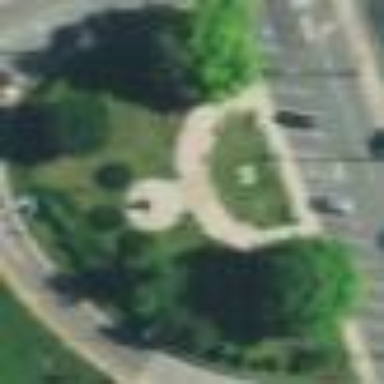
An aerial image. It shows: Lovely park for leisure and relaxation.